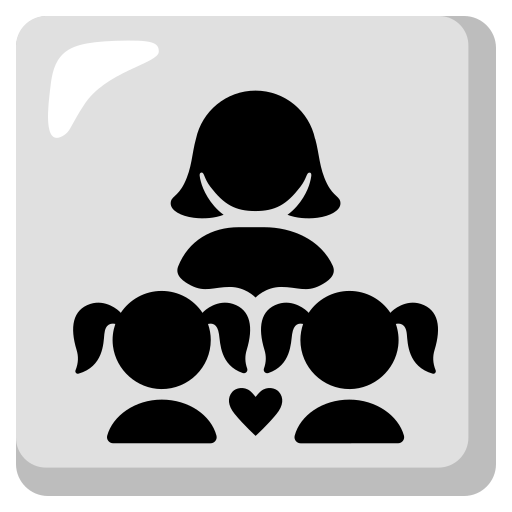
Emoji: 👩‍👧‍👧